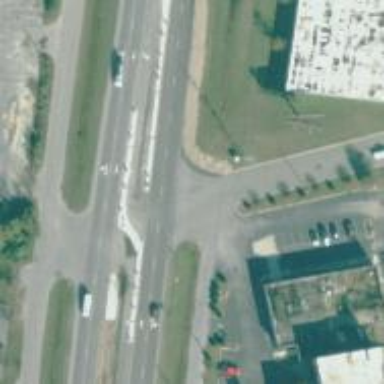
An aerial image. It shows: Asphalt trunk link road.